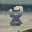
Label: 8